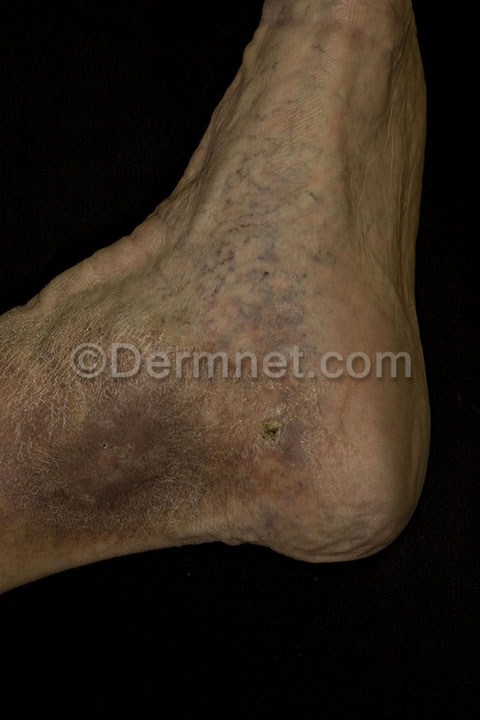
Disease: Eczema Photos